Aerial crown-view tile of a tropical tree (Barro Colorado Island, Panama), acquired 20241216:
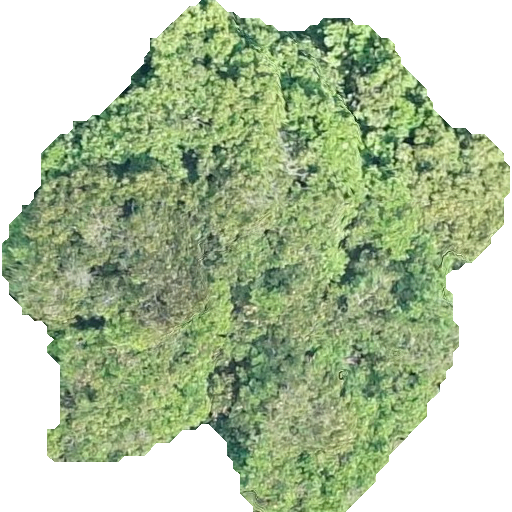
Species: Prioria copaifera
GBIF accepted scientific name: Prioria copaifera
Crown area: 258.497 m²